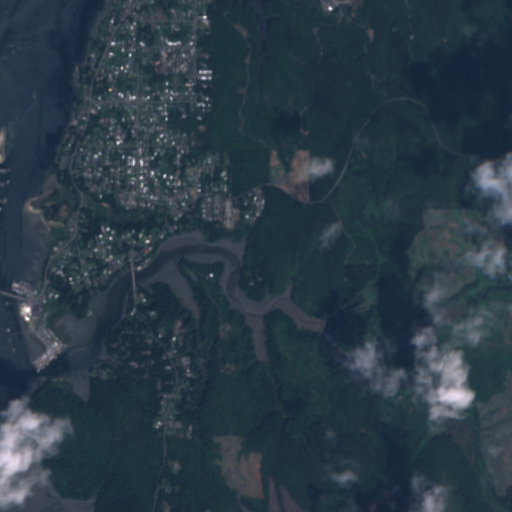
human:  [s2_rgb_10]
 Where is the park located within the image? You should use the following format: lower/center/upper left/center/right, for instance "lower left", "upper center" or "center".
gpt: The park is located in the upper center of the image.
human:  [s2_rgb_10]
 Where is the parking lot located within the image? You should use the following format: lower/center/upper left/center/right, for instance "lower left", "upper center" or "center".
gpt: The parking lot is located in the center left of the image.
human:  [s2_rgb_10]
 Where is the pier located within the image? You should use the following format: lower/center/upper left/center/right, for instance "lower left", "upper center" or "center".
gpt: The pier is located in the left of the image.
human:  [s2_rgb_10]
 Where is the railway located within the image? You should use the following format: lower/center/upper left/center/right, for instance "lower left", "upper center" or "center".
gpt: The railway is located in the lower left of the image.
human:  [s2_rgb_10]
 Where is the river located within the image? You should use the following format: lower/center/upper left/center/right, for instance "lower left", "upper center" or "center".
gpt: The river is located in the upper of the image.
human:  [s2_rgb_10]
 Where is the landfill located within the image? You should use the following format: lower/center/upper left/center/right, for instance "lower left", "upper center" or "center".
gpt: There is no landfill in the image.